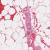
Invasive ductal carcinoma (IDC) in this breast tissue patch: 1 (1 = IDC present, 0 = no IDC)